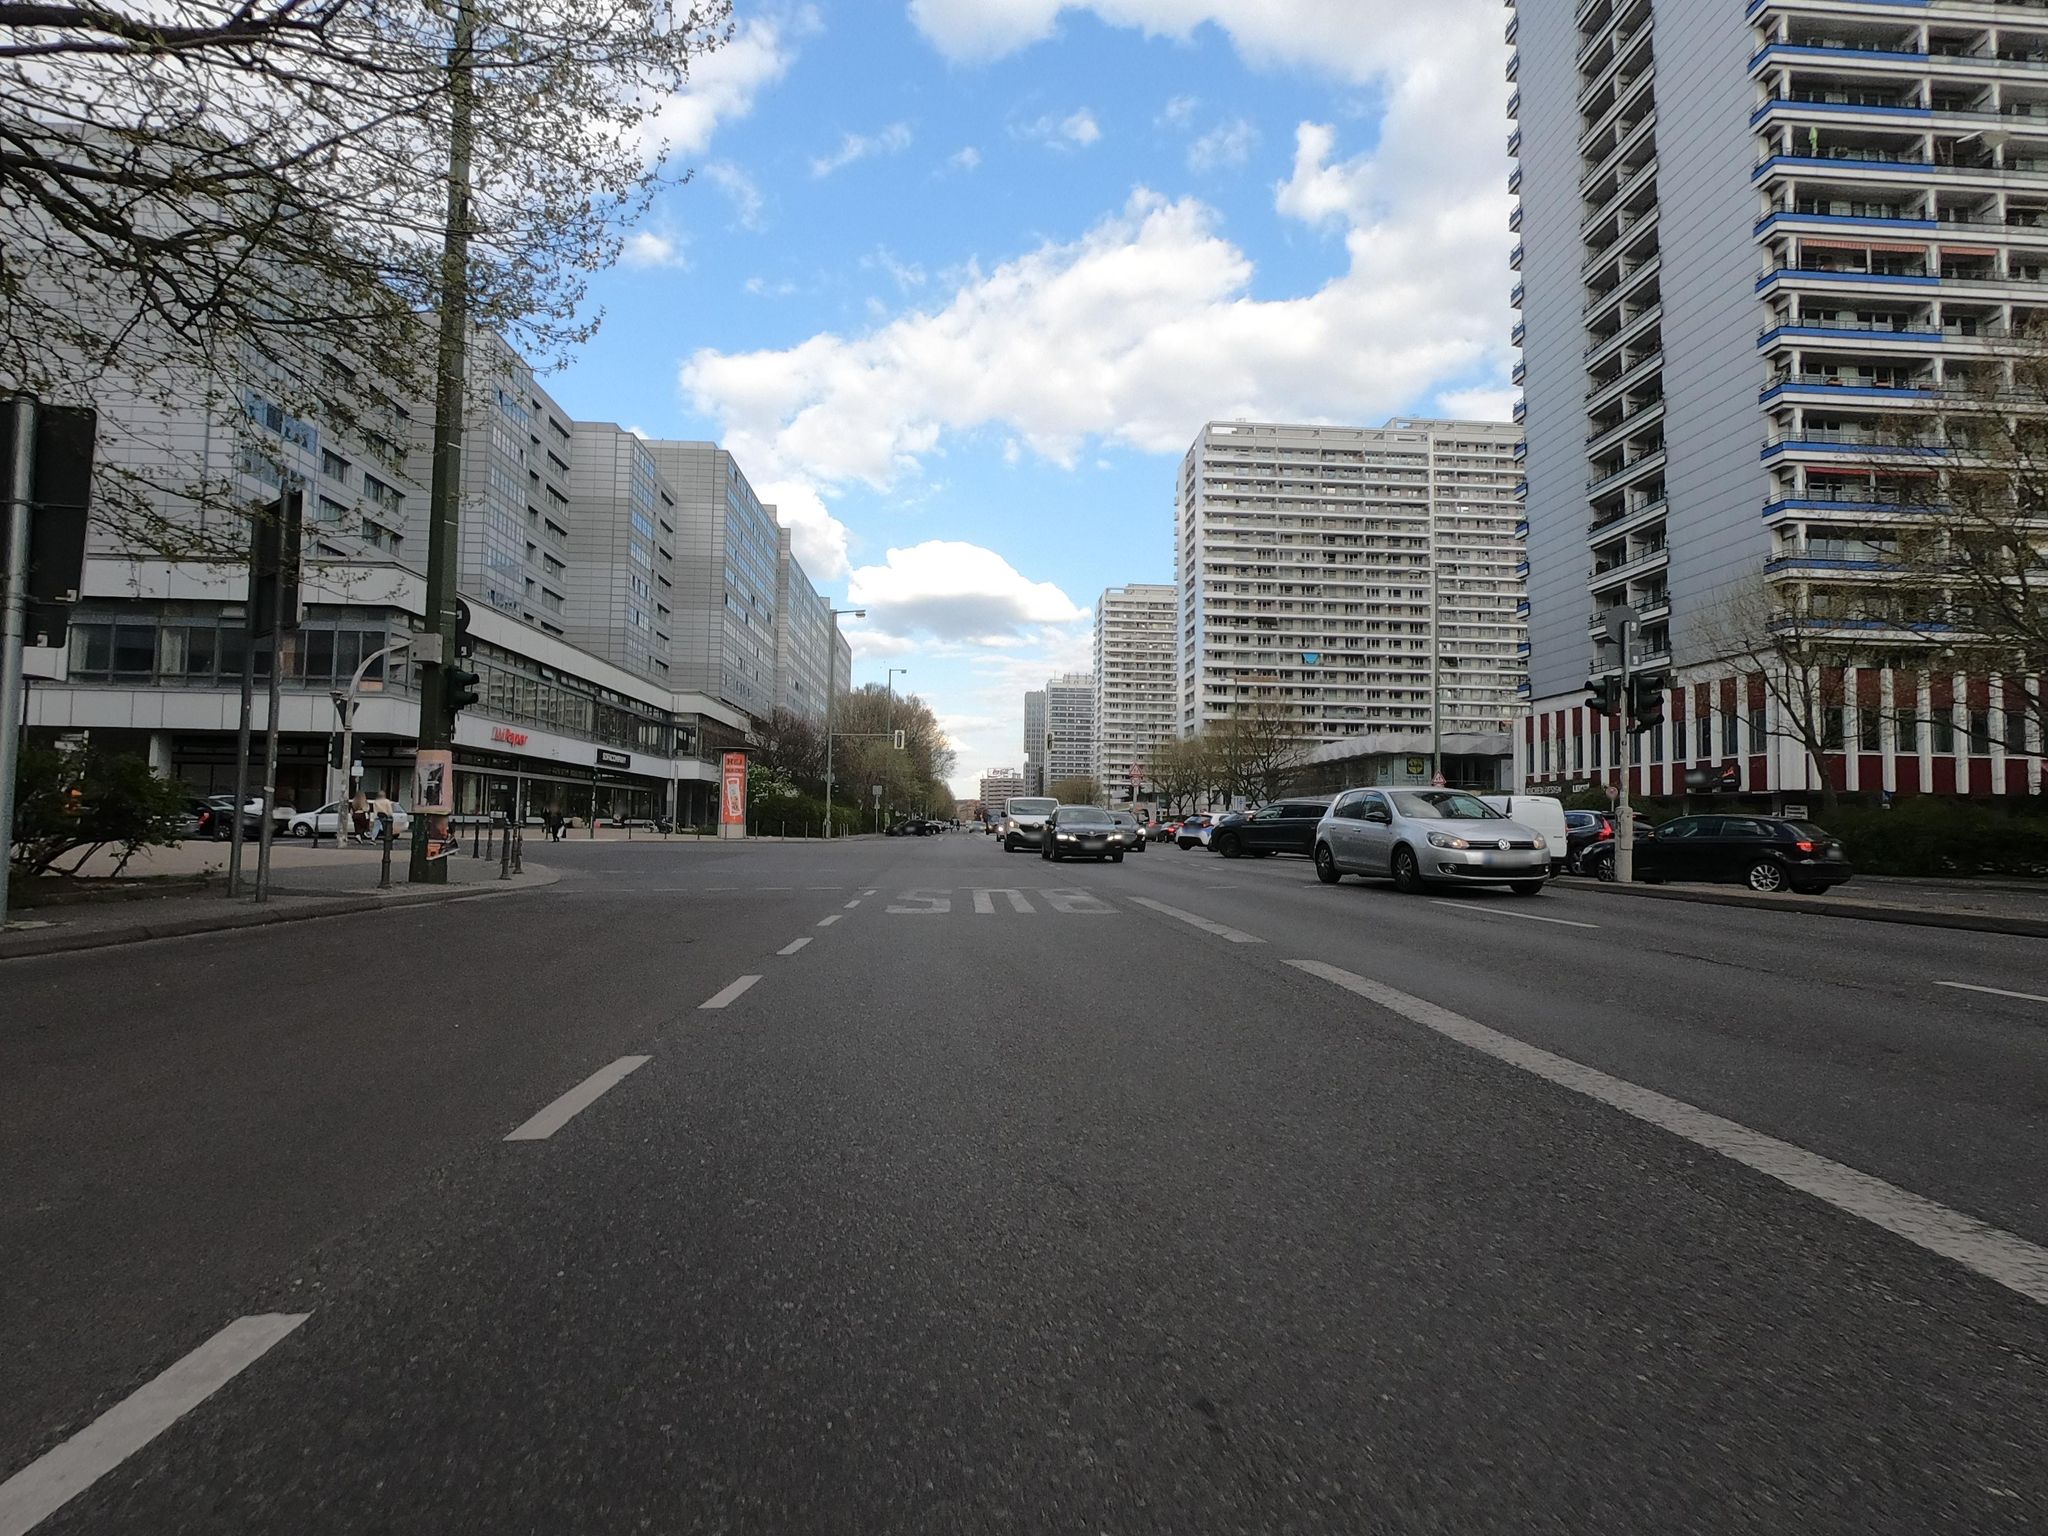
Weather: cloudy
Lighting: day
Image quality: good
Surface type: cycling surface
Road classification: primary
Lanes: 4, 3
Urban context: urban centre
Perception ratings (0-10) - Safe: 7.15, Lively: 8.95, Beautiful: 8.45, Boring: 3.23, Depressing: 3.29, Wealthy: 9.22